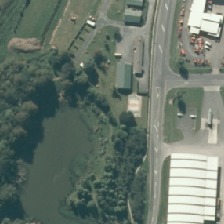
Land cover: urban_build_up